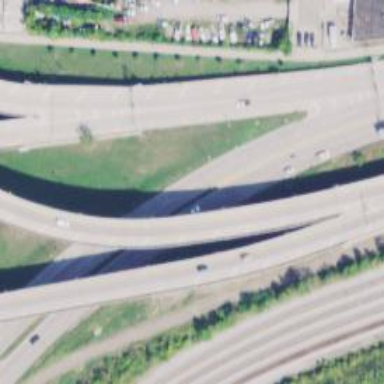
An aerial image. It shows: Trunk highway with expressway features.